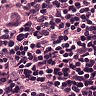
Metastatic tissue present: yes